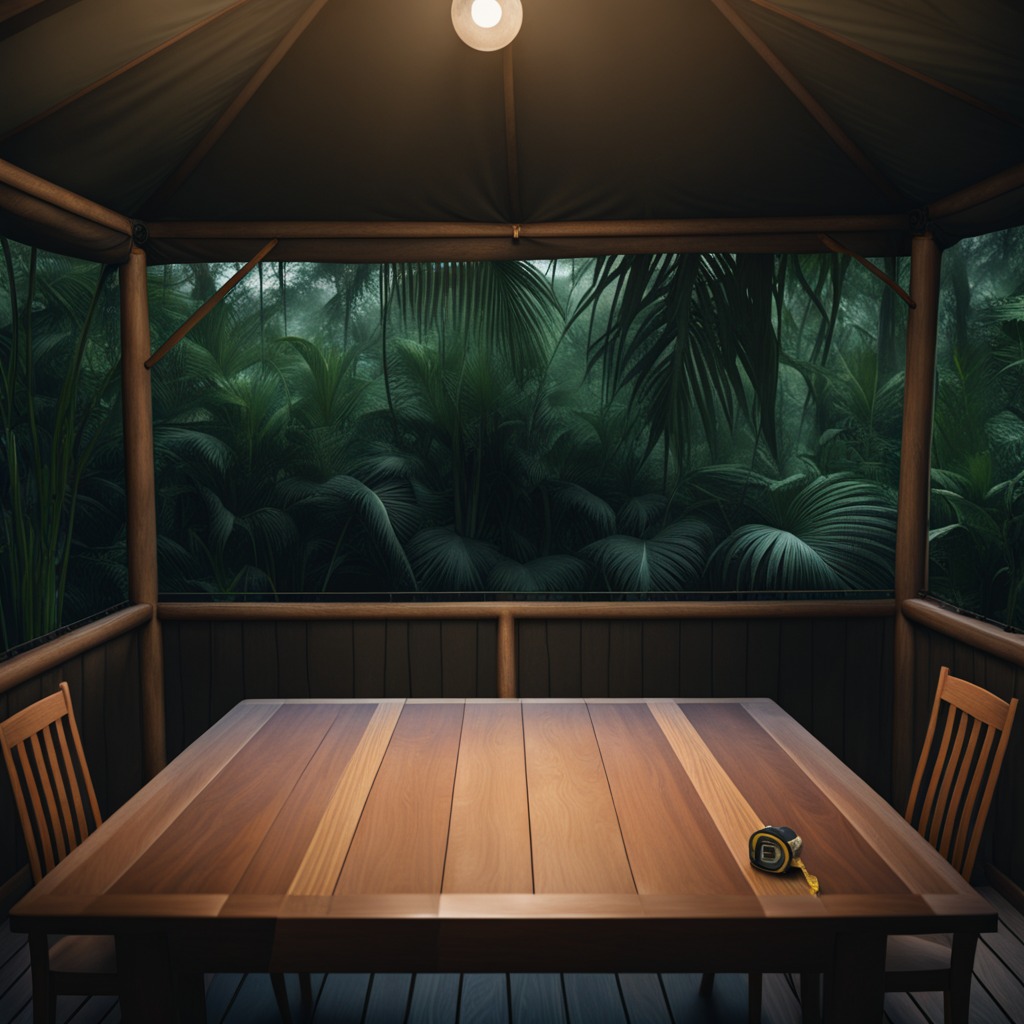
A measuring tape is lying on a wooden table inside a jungle field workshop tent at night dim ambient light soft shadows worn but